Interaction volume radius: 5 \u00c5
Interaction volume height: 10 \u00c5
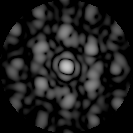
Disorder parameter: 0.4811